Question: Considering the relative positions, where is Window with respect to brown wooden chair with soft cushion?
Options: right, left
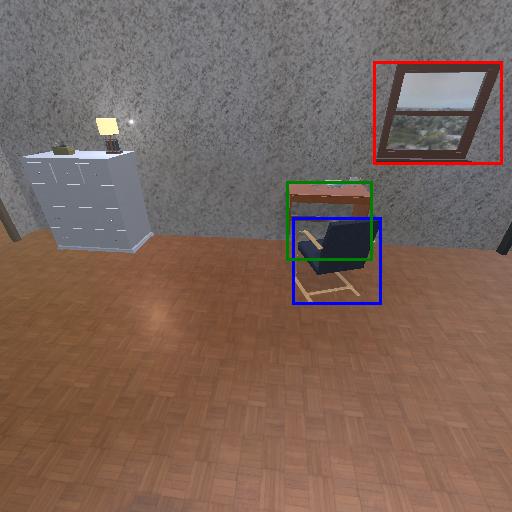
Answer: right